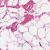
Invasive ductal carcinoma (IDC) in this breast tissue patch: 0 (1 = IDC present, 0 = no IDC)